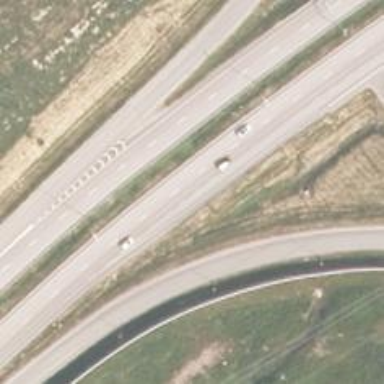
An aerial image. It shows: Asphalt road classified as trunk highway.